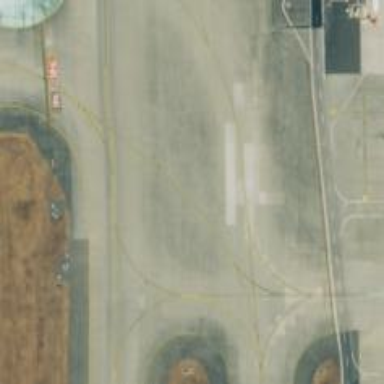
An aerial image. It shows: Image of taxiway at airport.